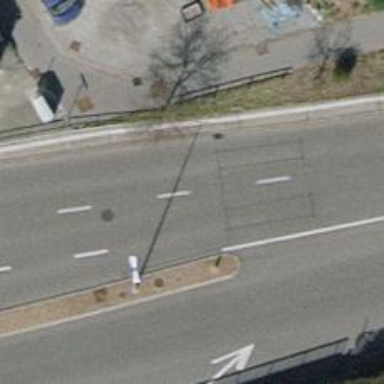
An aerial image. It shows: Primary highway with separate asphalt sidewalks.